Question: <URL>
How can I add border to the outer area of slice in pie? Please check my jsfiddle. I have implemented Polar Area Chart here. I need each border to be of different color which I can specify. For example refer to this image
'''
var canvas = document.getElementById("canvas");
var ctx = canvas.getContext('2d');
console.log(ctx);
var center = {
x: 200,
y: 150
};
var myColor = ["#ccc", "#ccc", "#ccc", "#ccc", "#c01c3f"];
var myData = [20, 40, 50, 70, 100];
var myRadius = [150, 120, 80, 100, 70];
var myDistance = [5, 5, 2, 2, 2];
var myText = ['first', 'second', 'third', 'fourth', 'fifth'];
function getTotal(data) {
var myTotal = 0;
for (var j = 0; j < data.length; j++) {
myTotal += (typeof data[j] == 'number') ? data[j] : 0;
}
return myTotal;
}
function plotData() {
var lastend = 0;
var myTotal = getTotal(myData);
ctx.clearRect(0, 0, canvas.width, canvas.height);
ctx.textAlign = 'center';
ctx.textBaseline = 'middle';
//ctx.strokeStyle = 'rgba(255,255,255,0.5)';
ctx.lineWidth = 1;
ctx.font="15px Arial";
for (var i = 0; i < myData.length; i++) {
ctx.save();
ctx.fillStyle = myColor[i];
ctx.beginPath();
ctx.translate(center.x, center.y);
var thisAngle = (Math.PI * 2 * (myData[i] / myTotal));
ctx.rotate(lastend + thisAngle / 2);
ctx.translate(myDistance[i], 0);
ctx.moveTo(0, 0);
ctx.arc(0, 0, myRadius[i], -(thisAngle / 2), thisAngle / 2, false);
ctx.closePath();
ctx.fill();
// ctx.stroke();
ctx.fillStyle = '#fff';
ctx.translate(0.6 * myRadius[i], 0);
ctx.rotate(-(lastend + thisAngle / 2));
ctx.fillText(myText[i], 0, 0);
ctx.restore();
lastend += thisAngle;
}
}
plotData();
'''
Thanks for all the help.
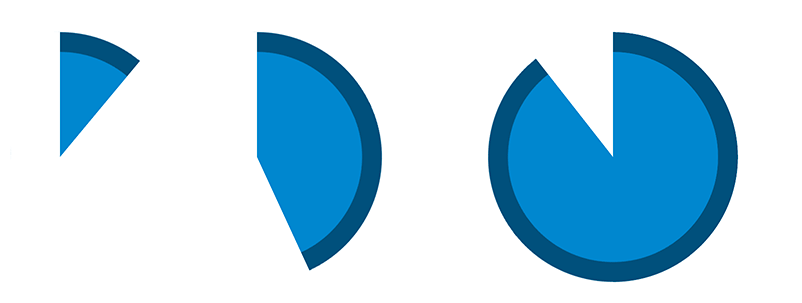
Answer: You need to do it in two steps, first fill the shape then stroke just an arc. To do so you need to use a 'beginPath()' for the outer border after filling it so to not stroke the complete shape.
'''
...
ctx.closePath();
ctx.fill();
// original code stops
// insert this code
ctx.beginPath();
ctx.strokeStyle = '#079';
ctx.lineWidth = 9;
ctx.arc(0, 0, myRadius[i], -(thisAngle / 2), thisAngle / 2);
ctx.stroke();
// original code continues...
// ctx.stroke();
ctx.fillStyle = '#fff';
...
'''
<URL>